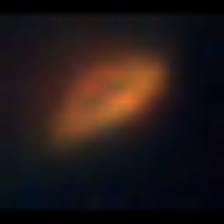
Taxon: Unknown_phyto
Group: Unknown